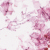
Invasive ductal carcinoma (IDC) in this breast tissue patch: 0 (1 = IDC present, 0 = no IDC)